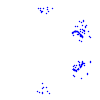
Particle: proton